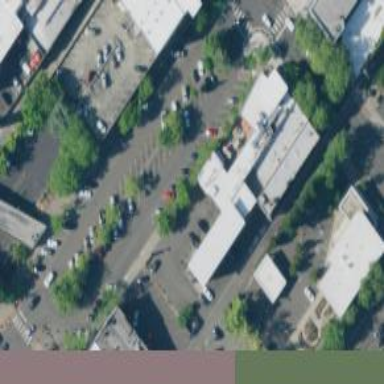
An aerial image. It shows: Parking available on the street side.